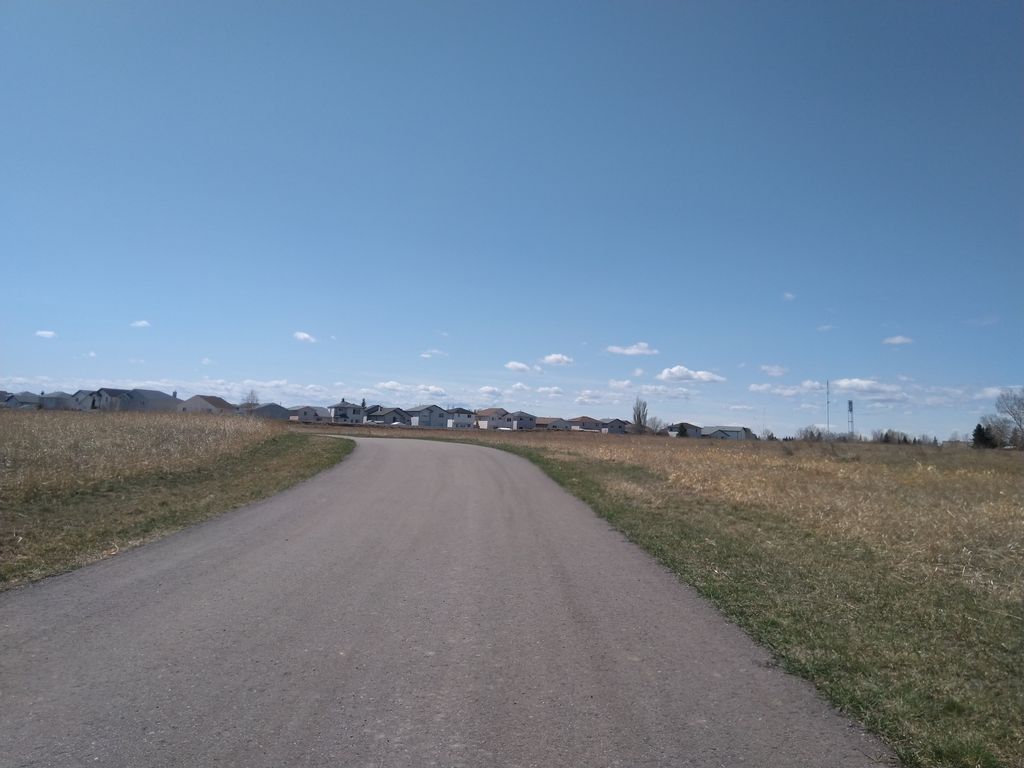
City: calgary